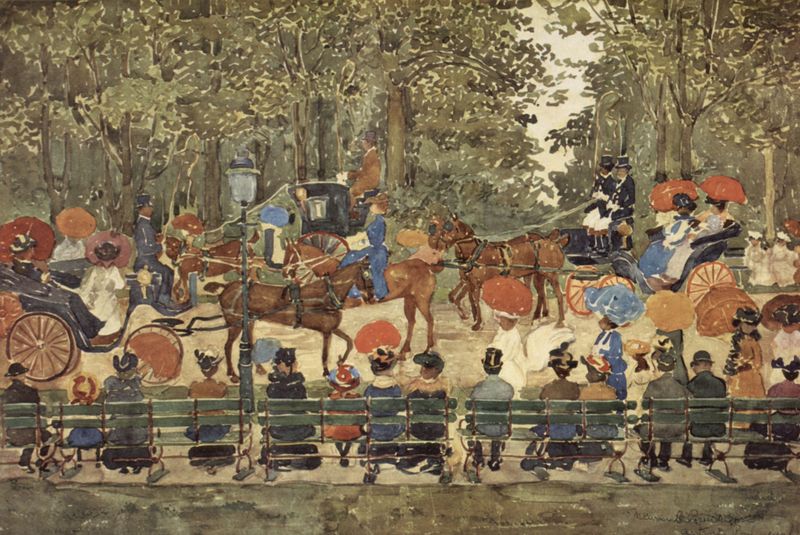
Titel: Central Park, New York
Künstler: Maurice Brazil Prendergast
Standort: New York (New York)
Institution: Whitney Museum of American Art
Schlagwörter: baum, blätter, gemälde, laub, mann, aquarell, bäume, frauen, grün, impressionismus, menschen, mädchen, sitzen, stadt, damen, frau, hut, hüte, kleider, laterne, laternen, männer, paris, straße, stühle, park, rot, schirm, sonnenschirm, weg, gesellschaft, herren, malerei, menge, zylinder, stehen, öl, natur, personen, publikum, wald, kinder, pferd, pferde, reiter, räder, garten, reiten, kopfbedeckung, zuschauer, pointilismus, mauer, allee, wasserfarbe, ausflug, droschke, einspänner, kutsche, kutschen, bank, rad, wagen, auquarell, promenade, sitzende, militär, rennen, schirme, kutscher, peitsche, reihe, wägen, bänke, sonntag, wagenrennen, pferderennen, verkehr, parade, gespann, sonnenschirme, sitzbänke, spazierfahrt, büume, aufmarsch, tuilerien, gespanne, klappstühle, schrime, parkbänke, n, 1912, 1878, 1887, 1899, 1911, pferderennenbänke, sonnenschirme#, sonnenschrme, kutsche#pferde